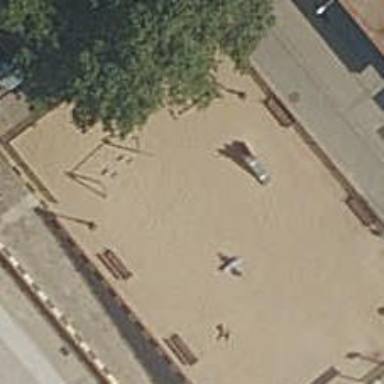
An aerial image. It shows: Playground area for leisure land.